Aerial crown-view tile of a tropical tree (Barro Colorado Island, Panama), acquired 20241014:
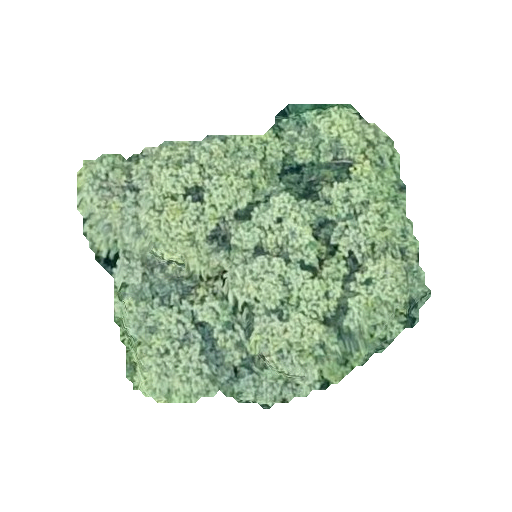
Species: Luehea seemannii
GBIF accepted scientific name: Luehea seemannii
Crown area: 121.324 m²